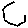
Label: hexagon